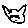
Label: cat